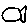
Label: fish